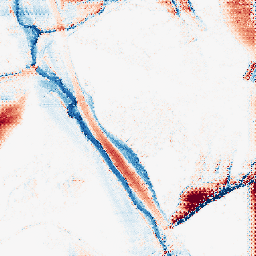
Category: morphological
Decomposition family: morphological_ellipse
Decomposition parameters: operation: average
width: 5
height: 50
Upsampling method: regularized
Upsampling parameters: scale: 2
lambda_reg: 0.1
Upsampling scale: 2